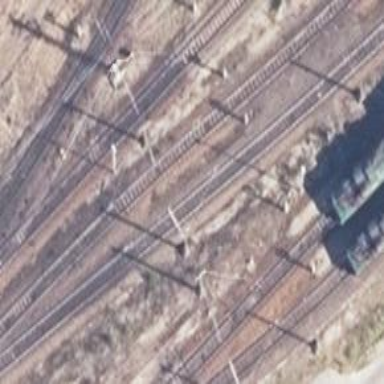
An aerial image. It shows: Rail yard with electrified contact lines for the railway.